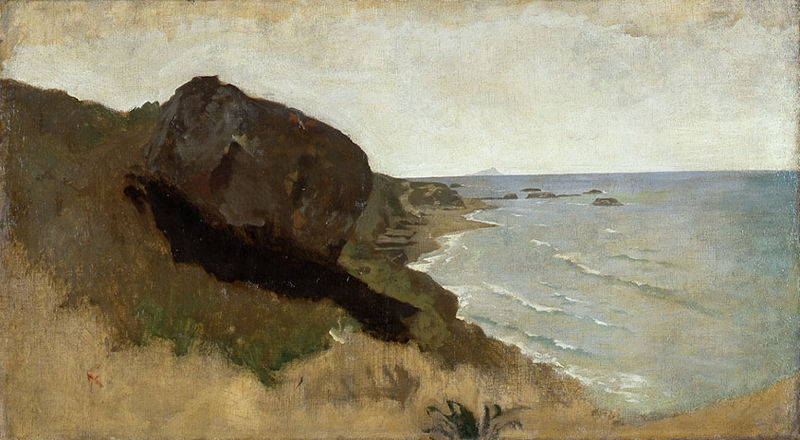
Titel: Küste bei Porto d'Anzio
Künstler: Anselm Feuerbach
Standort: Karlsruhe
Institution: Staatliche Kunsthalle Karlsruhe
Schlagwörter: berg, blau, felsen, gemälde, himmel, meer, schatten, wasser, weiß, wolken, gelb, grob, grün, landschaft, ocker, sand, see, ufer, braun, bunt, dunkelbraun, grau, pastell, schwarz, skizze, gras, wiese, beige, malerei, stein, steine, bild, öl, horizont, hügel, strauch, weite, insel, pflanze, pflanzen, gischt, küste, ruhig, sommer, strand, welle, wellen, dünen, fels, hang, klippen, farbe, landschaftsmalerei, monochrom, weis, schaum, brandung, dünung, ostsee, querformat, well, wogen, einfach, palme, palmwedel, granit, ölfarbe, bucht, unscharf, steilküste, tusche, distel, verschwommen, ölskizze, felsbrocken, brocken, seegras, nordsee, muscheln, unfertig, salz, felsblock, horizint, kliff, bleu, küstenstreifen, landschaftsgemälde, meeresufer, wolkenverhangen, gischt wellen, farbiges bild, leichte wellen